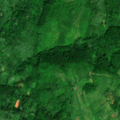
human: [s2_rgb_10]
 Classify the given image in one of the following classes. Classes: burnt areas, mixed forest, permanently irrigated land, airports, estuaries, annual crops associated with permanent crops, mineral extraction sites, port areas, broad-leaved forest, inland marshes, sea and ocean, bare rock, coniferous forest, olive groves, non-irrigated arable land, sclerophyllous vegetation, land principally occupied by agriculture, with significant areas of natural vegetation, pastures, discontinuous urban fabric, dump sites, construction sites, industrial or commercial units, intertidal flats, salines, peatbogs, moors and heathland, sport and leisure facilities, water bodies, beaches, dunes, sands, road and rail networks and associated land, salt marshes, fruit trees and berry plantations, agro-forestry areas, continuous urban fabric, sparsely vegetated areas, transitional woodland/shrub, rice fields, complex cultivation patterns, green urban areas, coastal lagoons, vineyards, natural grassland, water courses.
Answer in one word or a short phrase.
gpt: land principally occupied by agriculture, with significant areas of natural vegetation, broad-leaved forest